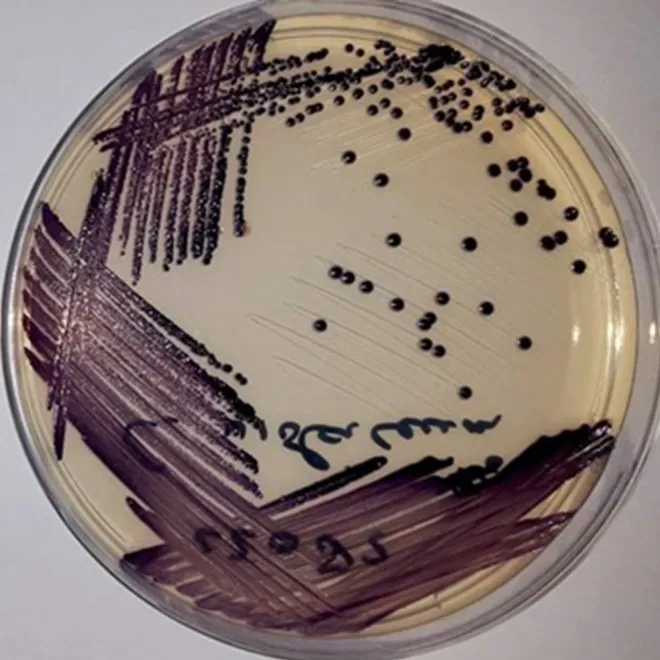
Blood culture on Petri plate of
C. violaceum. Image courtesy of Bryan Mangroe, Department of Microbiology, Academic Hospital Paramaribo, Suriname.
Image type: radiology (tractography)